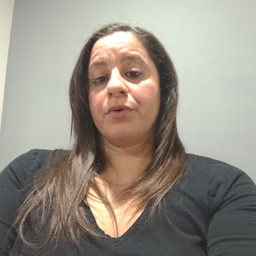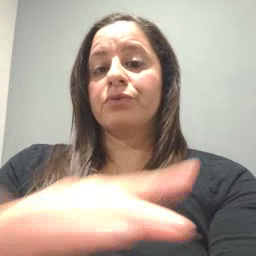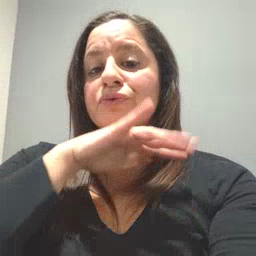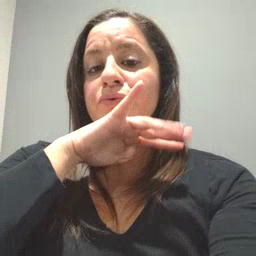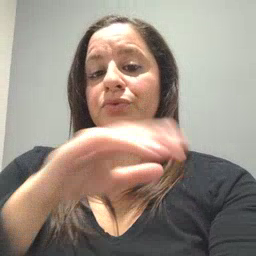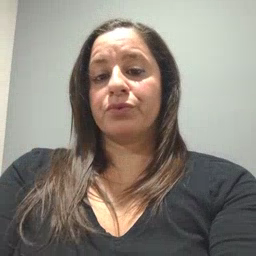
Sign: dirty